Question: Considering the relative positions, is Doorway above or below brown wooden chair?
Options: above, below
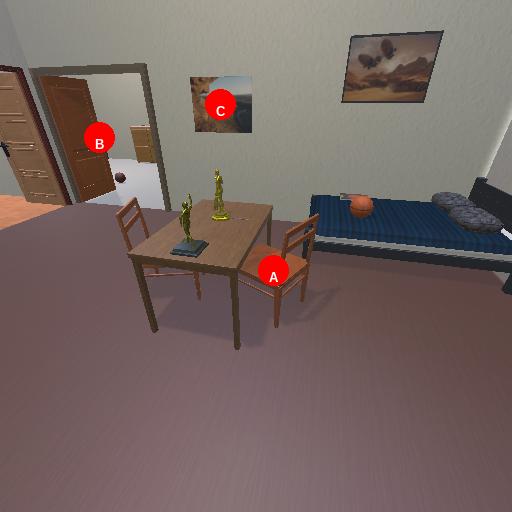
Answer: above